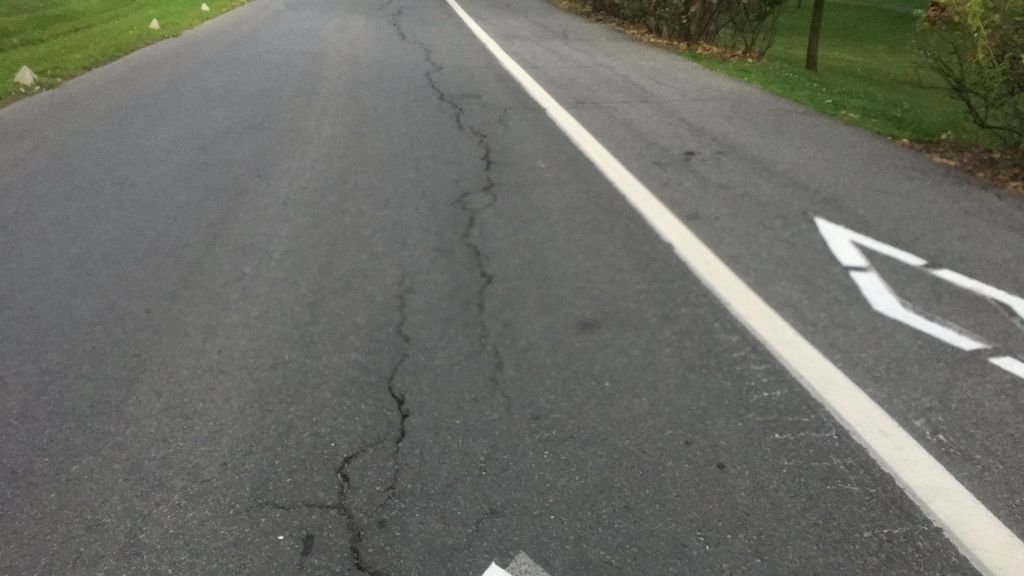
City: montreal